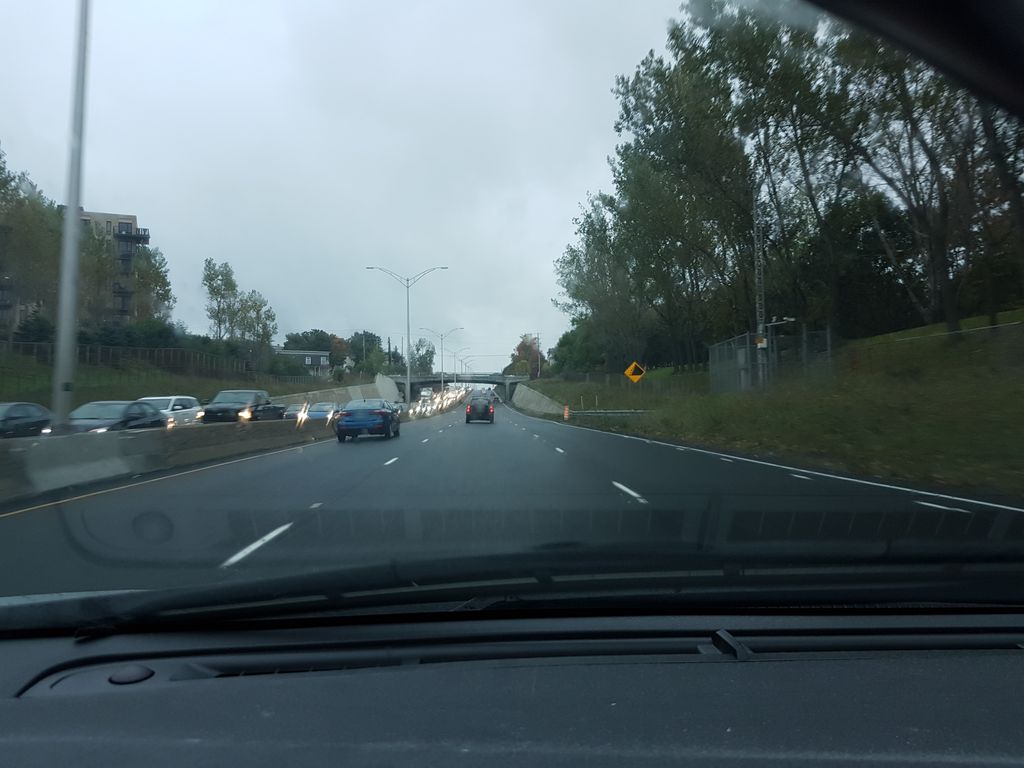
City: quebec_city